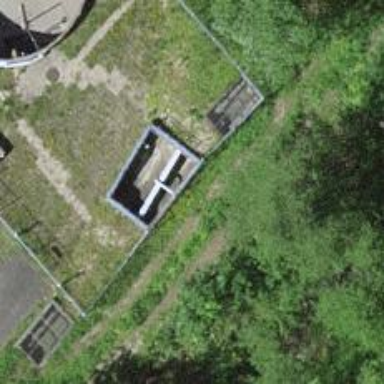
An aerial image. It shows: View of wastewater plant.